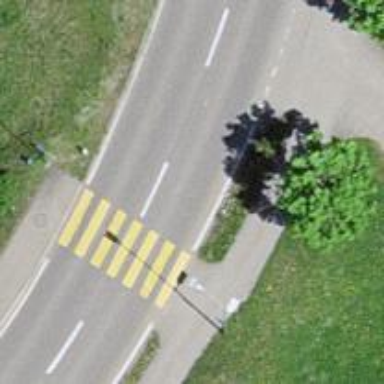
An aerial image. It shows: Uncontrolled road crossing.